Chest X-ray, PA view. Patient: 29 years old, sex F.
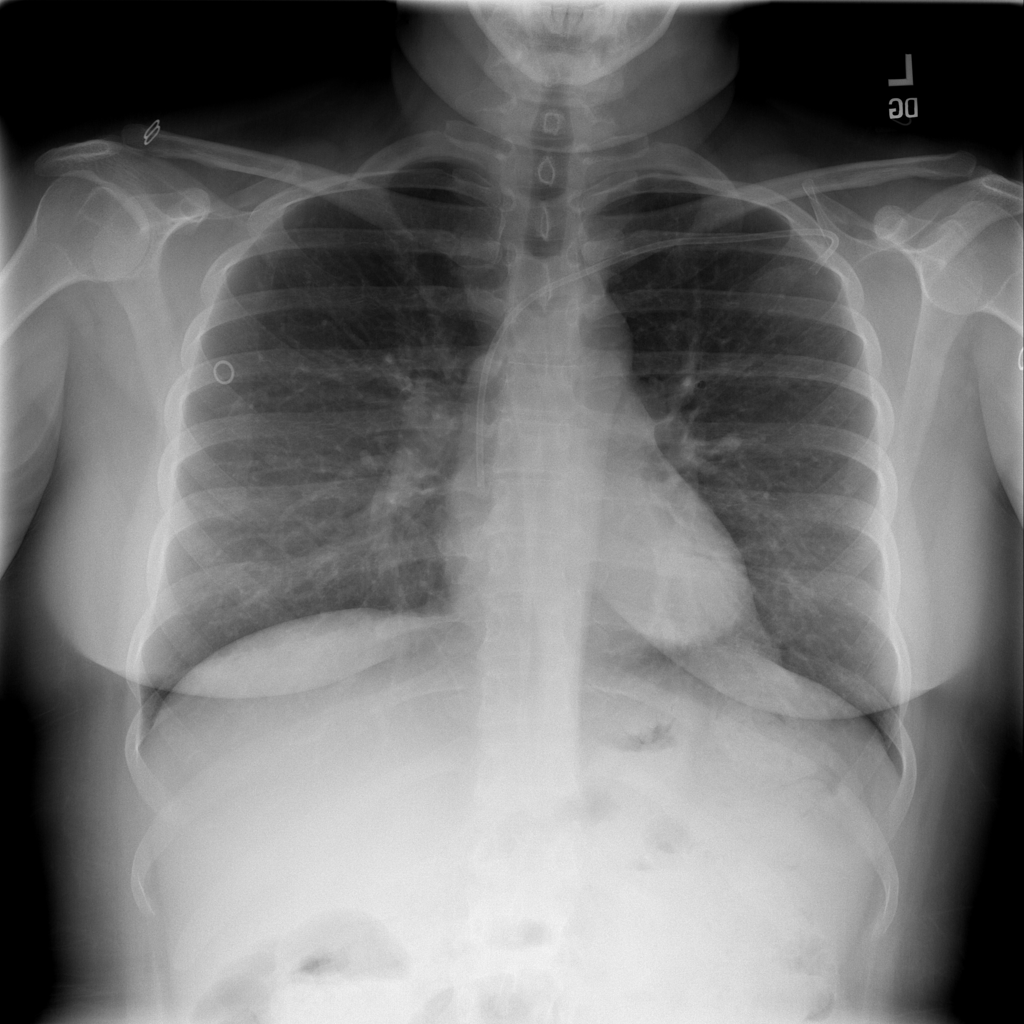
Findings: No Finding